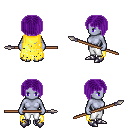
a pixel art fantasy rpg character, female body template, dark elf, purple skin, yellow tattered cape, white pants, purple pageboy hairstyle, metal boots, spear, four views (front, back, left, right), 2x2 character sprite sheet, small pixel art, hard edges, no anti-aliasing